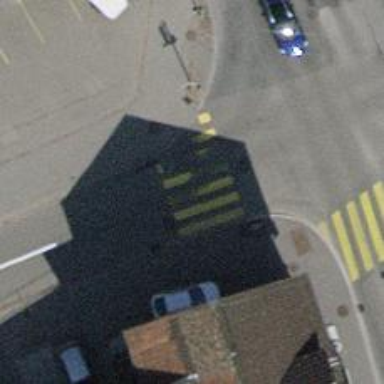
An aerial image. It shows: Crossing with zebra markings controlled by traffic signals.